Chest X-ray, PA view. Patient: 68 years old, sex F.
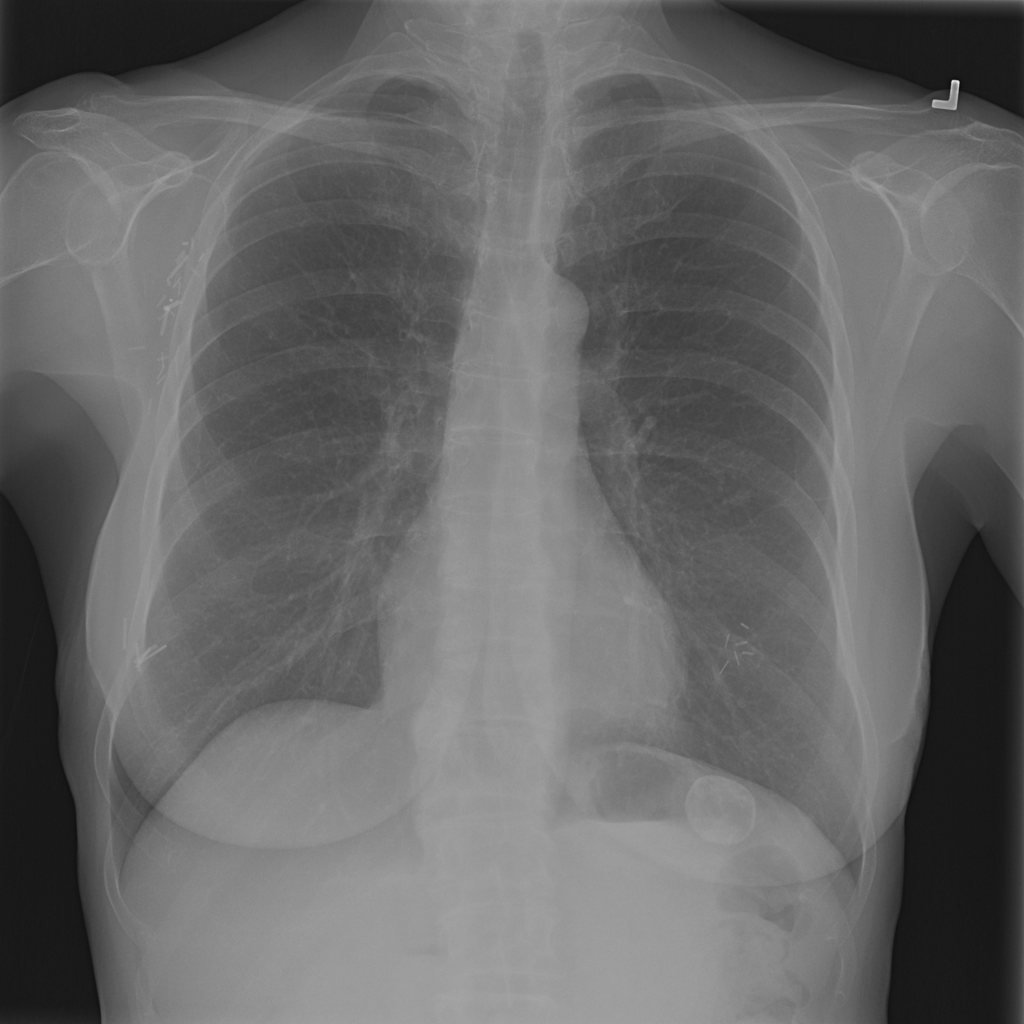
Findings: Nodule